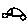
Label: car